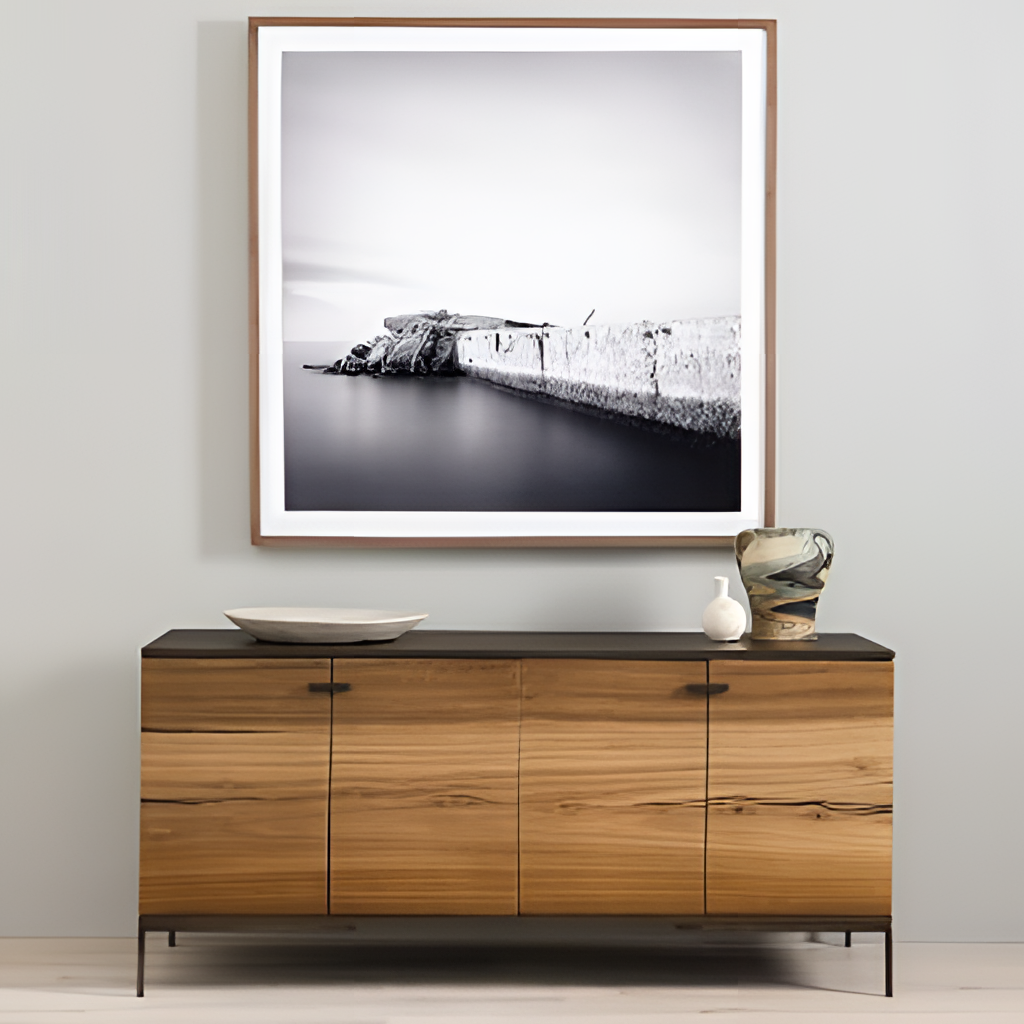
veneer cabinet, living room, gray paint wallpaper, with solid pattern, wood flooring, with plank pattern, minimalist